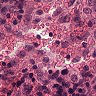
Metastatic tissue present: no